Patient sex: M
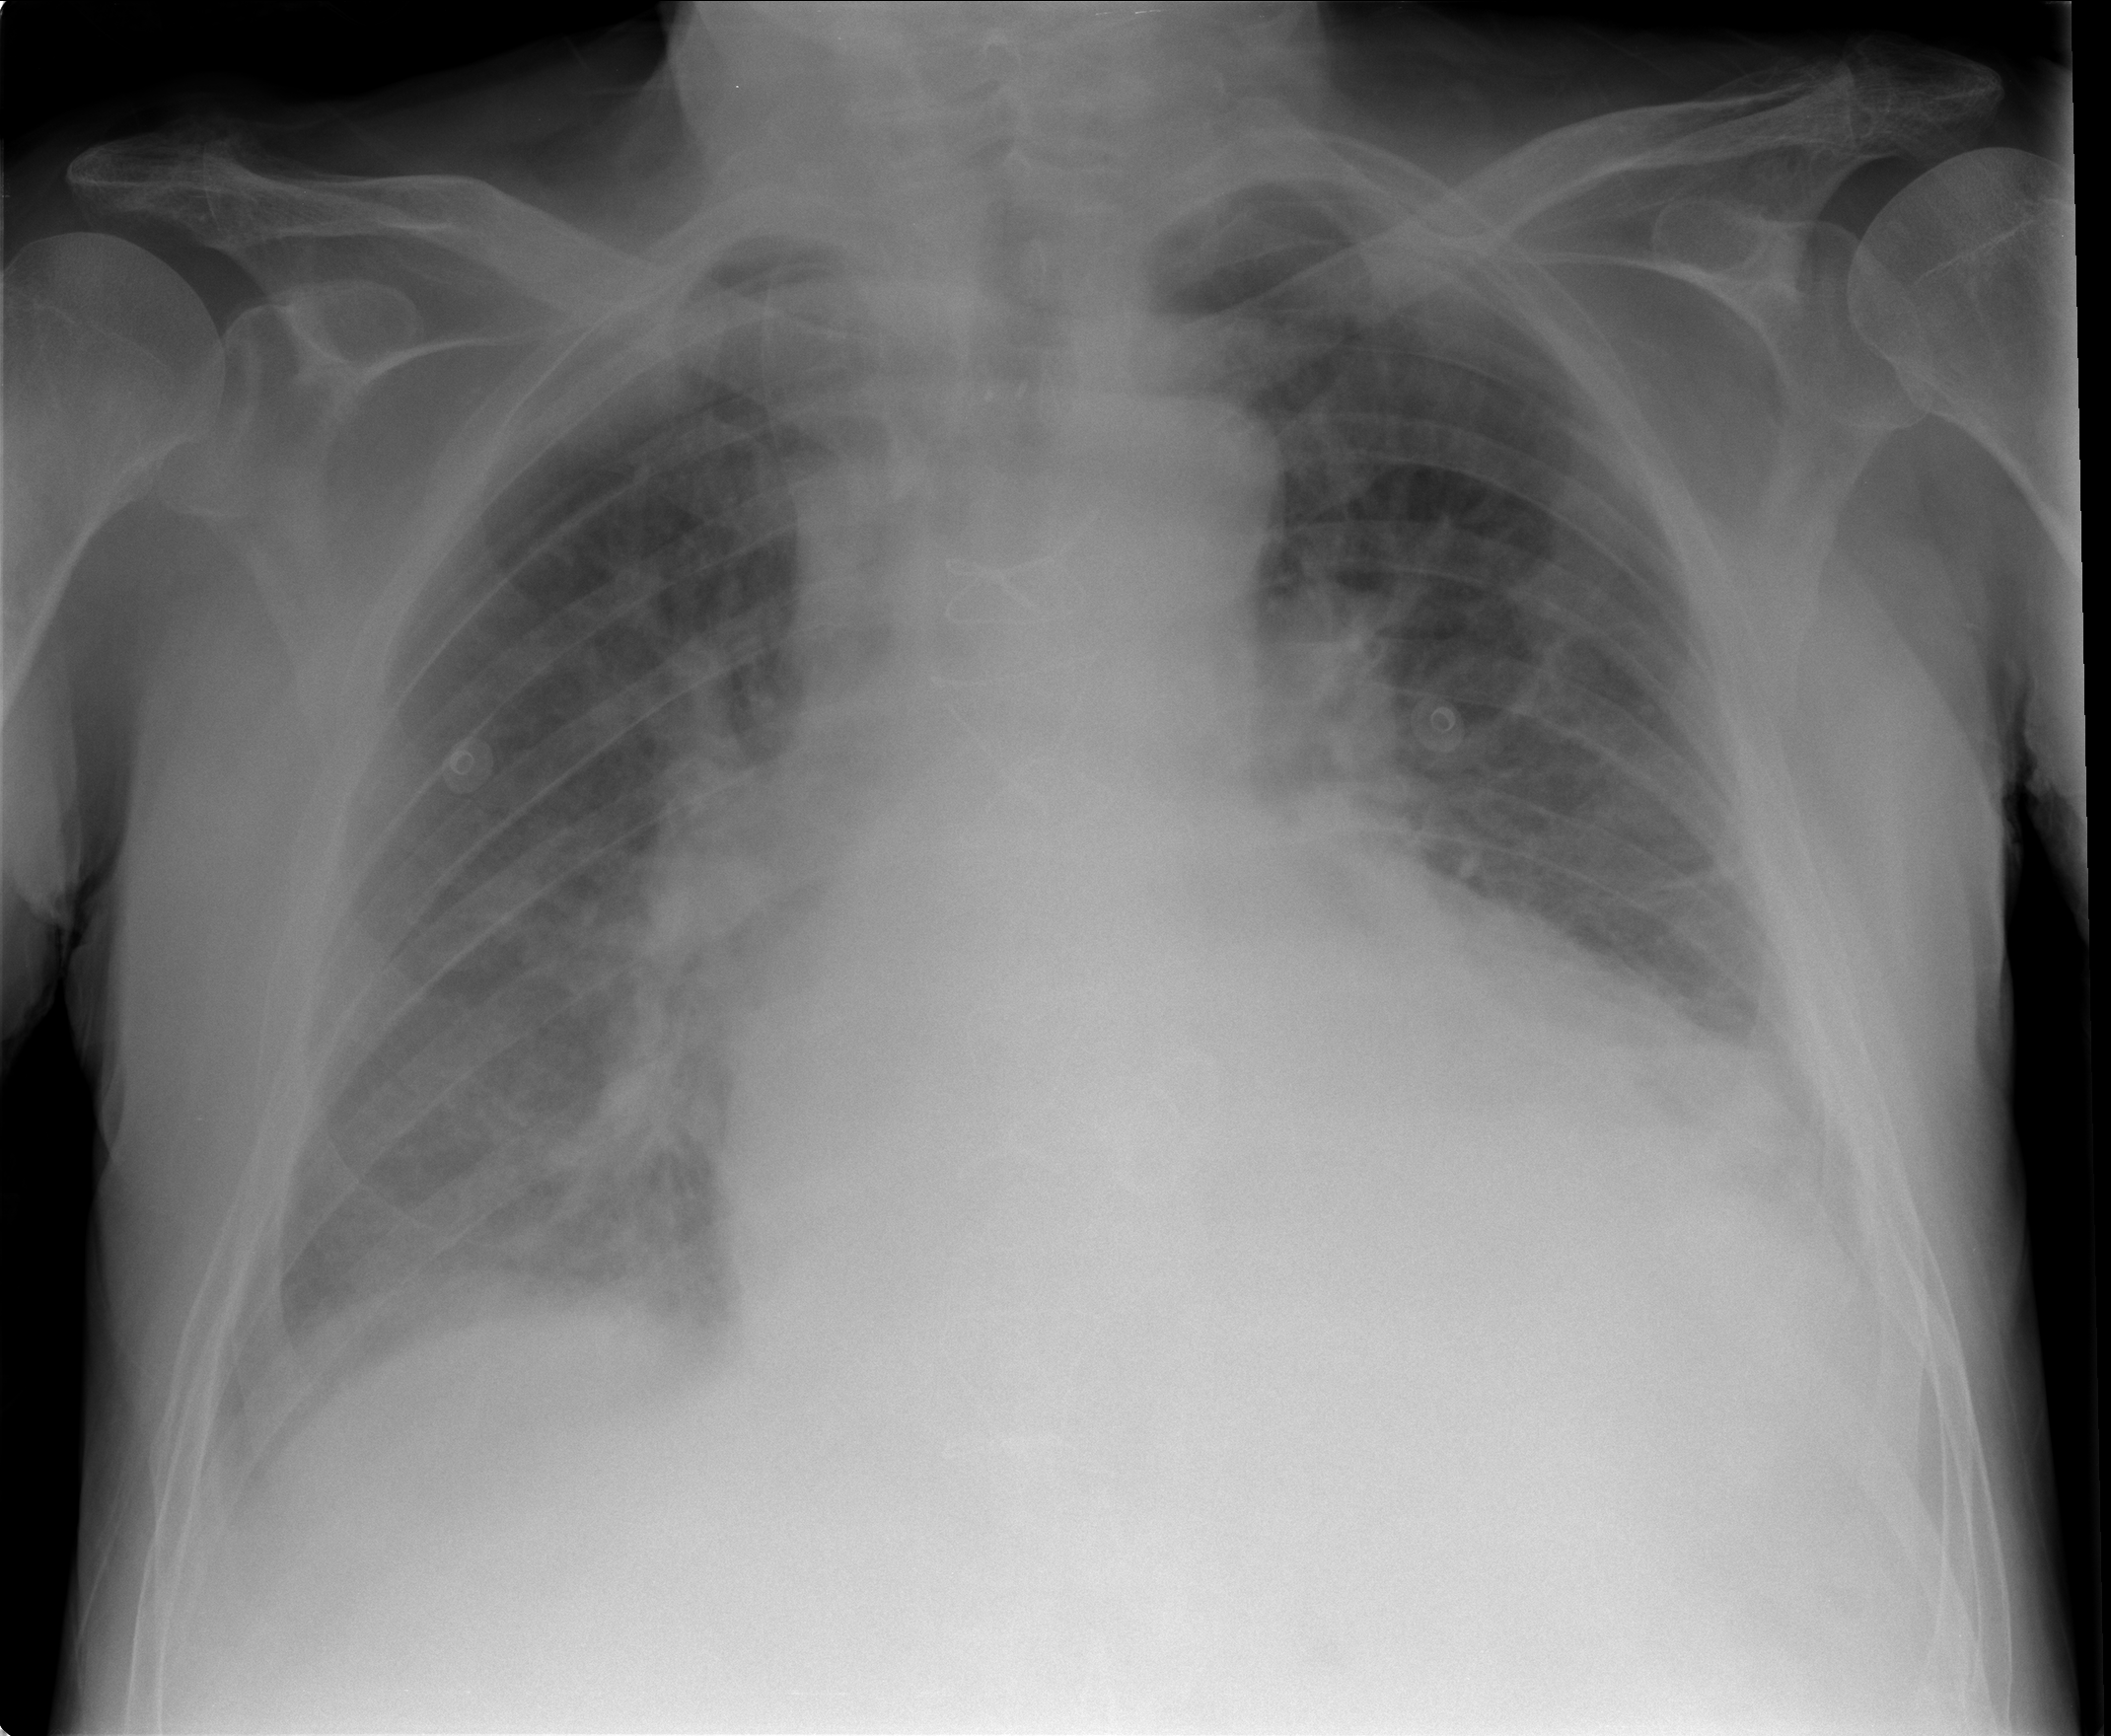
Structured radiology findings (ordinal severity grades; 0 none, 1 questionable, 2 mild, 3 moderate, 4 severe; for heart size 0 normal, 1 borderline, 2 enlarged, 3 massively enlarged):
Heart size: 3
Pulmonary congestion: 2
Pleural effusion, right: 2
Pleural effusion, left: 2
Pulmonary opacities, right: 2
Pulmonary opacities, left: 2
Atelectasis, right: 2
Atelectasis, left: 2